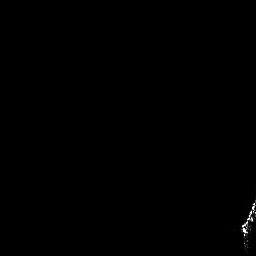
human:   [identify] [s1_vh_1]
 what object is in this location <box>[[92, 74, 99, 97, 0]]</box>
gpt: <ref>1 medium ship at the bottom right</ref>